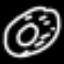
Label: donut